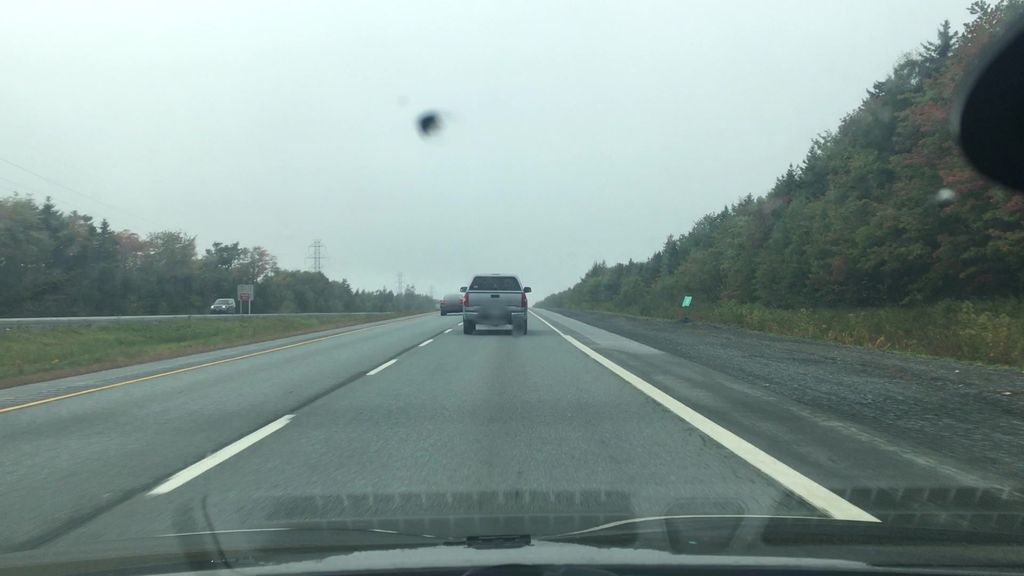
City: halifax